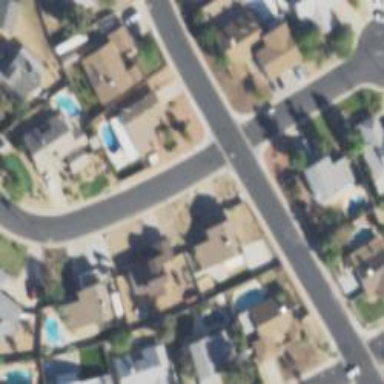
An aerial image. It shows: Residential road with asphalt surface.